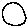
Label: circle